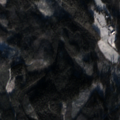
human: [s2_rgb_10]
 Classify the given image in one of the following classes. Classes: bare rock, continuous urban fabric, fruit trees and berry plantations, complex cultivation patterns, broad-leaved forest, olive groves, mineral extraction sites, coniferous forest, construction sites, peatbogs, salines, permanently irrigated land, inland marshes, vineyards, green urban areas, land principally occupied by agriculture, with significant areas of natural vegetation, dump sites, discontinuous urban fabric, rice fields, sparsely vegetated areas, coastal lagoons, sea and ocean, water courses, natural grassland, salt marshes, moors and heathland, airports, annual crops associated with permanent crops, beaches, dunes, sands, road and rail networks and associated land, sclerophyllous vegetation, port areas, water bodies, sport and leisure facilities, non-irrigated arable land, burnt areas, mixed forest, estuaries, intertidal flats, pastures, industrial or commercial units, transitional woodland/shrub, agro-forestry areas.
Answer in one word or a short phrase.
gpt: coniferous forest, mixed forest, transitional woodland/shrub